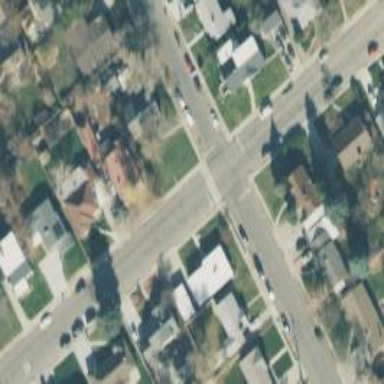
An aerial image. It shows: Unmarked road crossing.